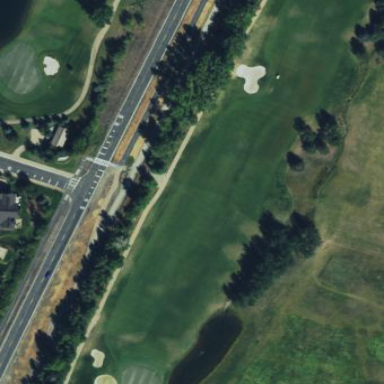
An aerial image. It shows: Grassy area designated as golf fairway.